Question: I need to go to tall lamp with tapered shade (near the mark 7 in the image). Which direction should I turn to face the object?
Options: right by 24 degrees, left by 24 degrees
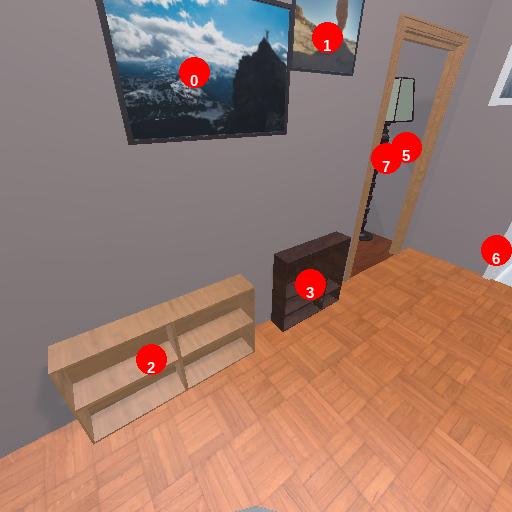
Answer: right by 24 degrees